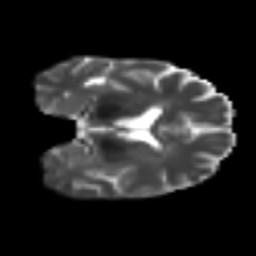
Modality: T2w
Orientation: coronal
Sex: female
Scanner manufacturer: ge
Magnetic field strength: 3 T
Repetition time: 7 s
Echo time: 0.08 s